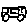
Label: car